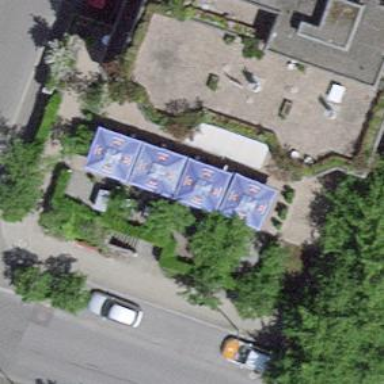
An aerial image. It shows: Restaurant.